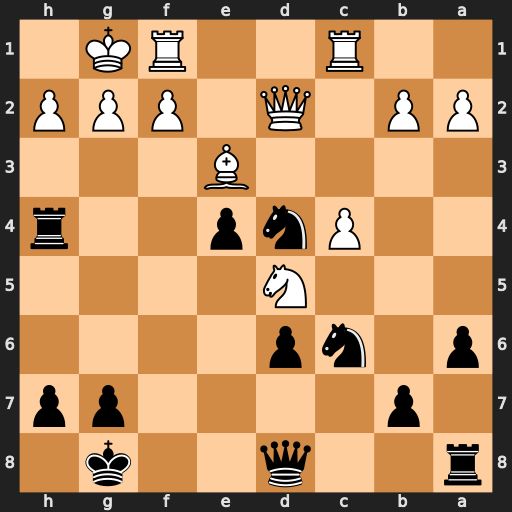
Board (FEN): r2q2k1/1p4pp/p1np4/3N4/2Pnp2r/4B3/PP1Q1PPP/2R2RK1
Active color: b
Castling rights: -
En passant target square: -
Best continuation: Nf3+ gxf3 Ne5 Bf4 Nxf3+